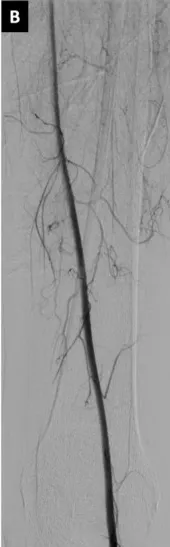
Arteriogram views of the supracondylar region.
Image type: radiology (ultrasound)